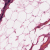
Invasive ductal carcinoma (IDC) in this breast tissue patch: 0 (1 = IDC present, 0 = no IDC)